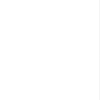
Label: dusty